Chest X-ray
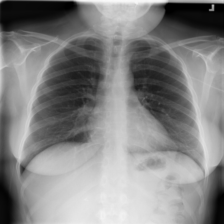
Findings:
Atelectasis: positive
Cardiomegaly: negative
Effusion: negative
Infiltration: negative
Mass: negative
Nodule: negative
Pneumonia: negative
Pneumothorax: negative
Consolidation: negative
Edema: negative
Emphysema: negative
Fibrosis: negative
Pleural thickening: negative
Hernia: negative